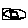
Label: square